Interaction volume radius: 10 \u00c5
Interaction volume height: 25 \u00c5
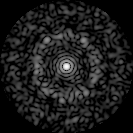
Disorder parameter: 0.8376